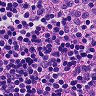
Metastatic tissue present: no